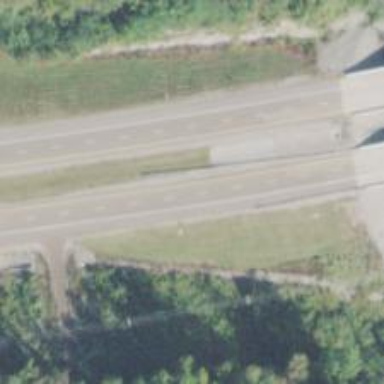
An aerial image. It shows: Trunk highway.